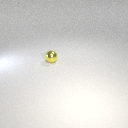
small yellow metal sphere